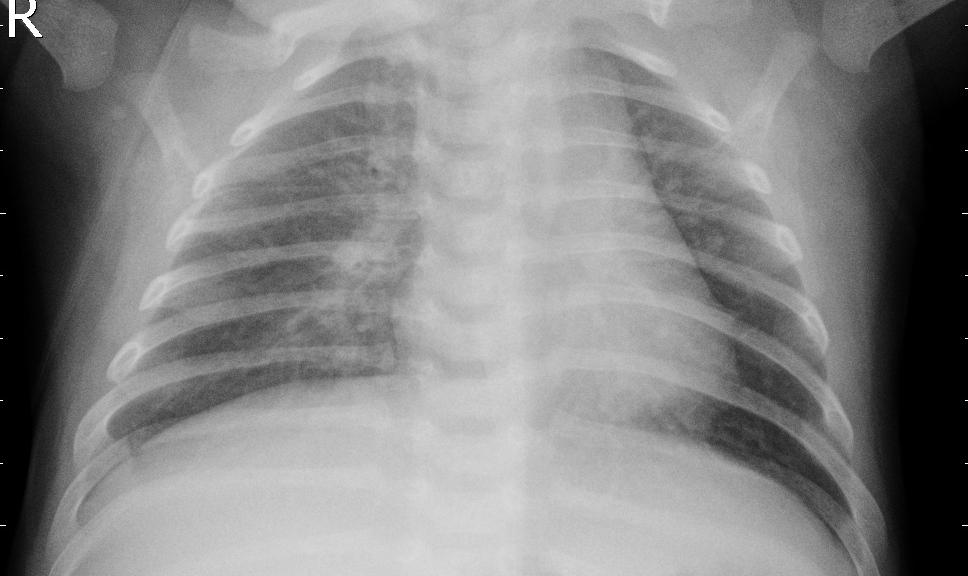
Diagnosis: PNEUMONIA